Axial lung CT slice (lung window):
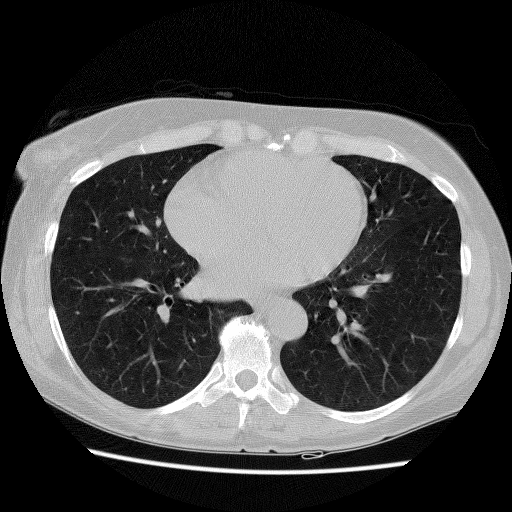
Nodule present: no